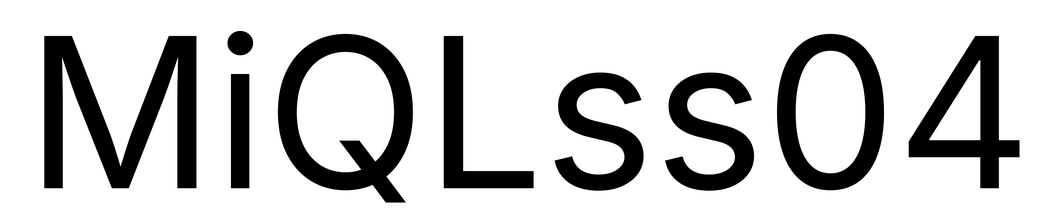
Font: Inter_Regular